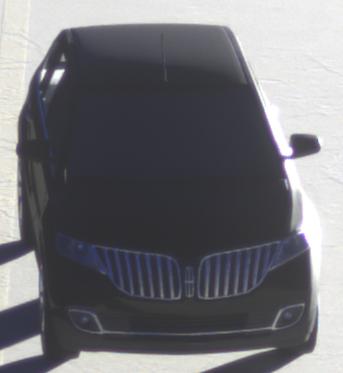
Make: Lincoln
Model: MKX
Detailed model: Gen. 1 CD3
Model produced from: 2010
Model produced until: 2015
Doors: 5
Color: black
Road condition: dry road
Daytime: sunrise or sunset
Contrast: high contrast